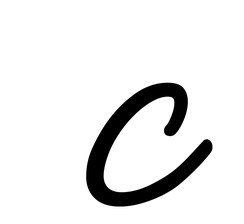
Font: MeowScript-Regular